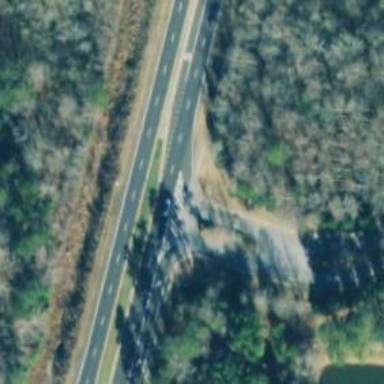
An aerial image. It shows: Trunk link highway.